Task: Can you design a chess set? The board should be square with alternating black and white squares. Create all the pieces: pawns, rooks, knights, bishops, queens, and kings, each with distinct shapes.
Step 2170:
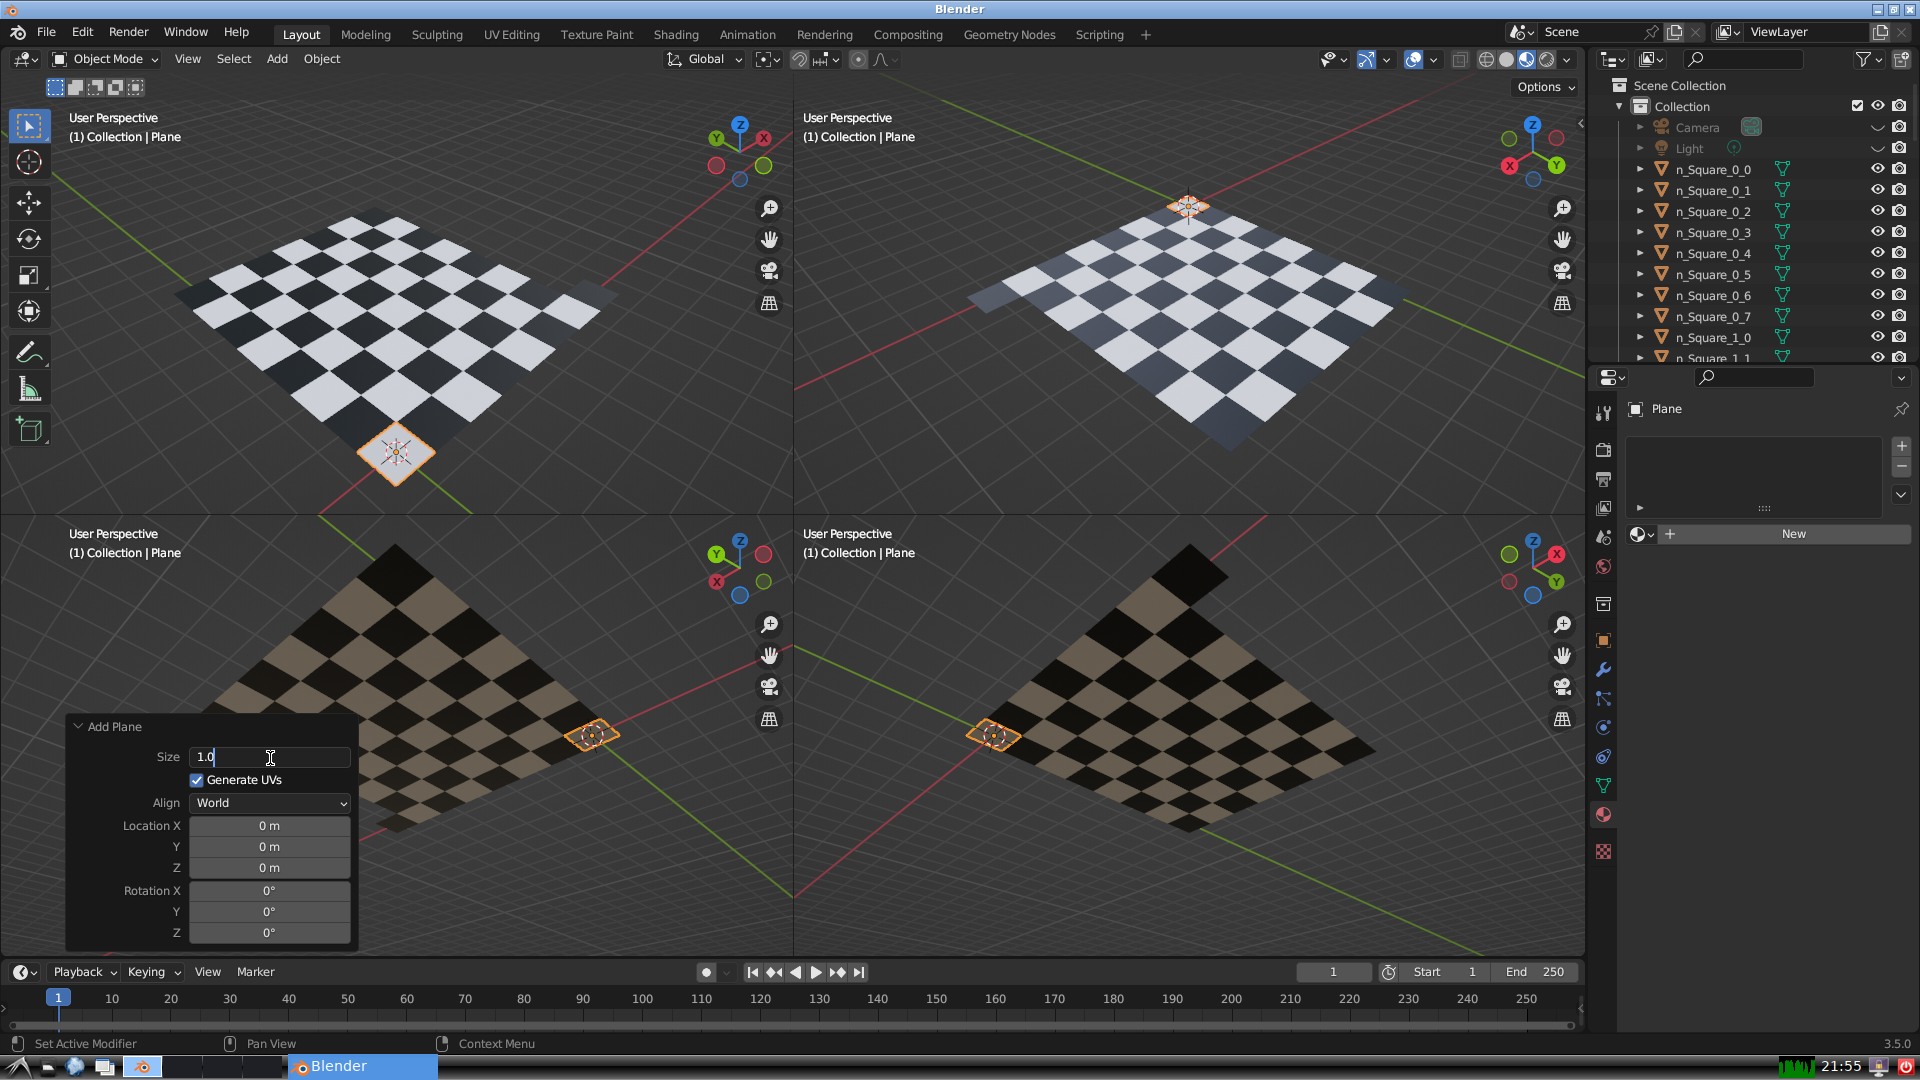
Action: {"key_press": ['Return']}